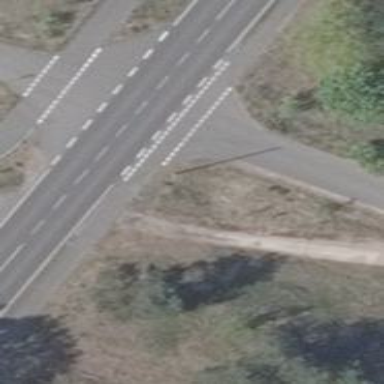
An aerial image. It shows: Road with "give way" sign.